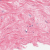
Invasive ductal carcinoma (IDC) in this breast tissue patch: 0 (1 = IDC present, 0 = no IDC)